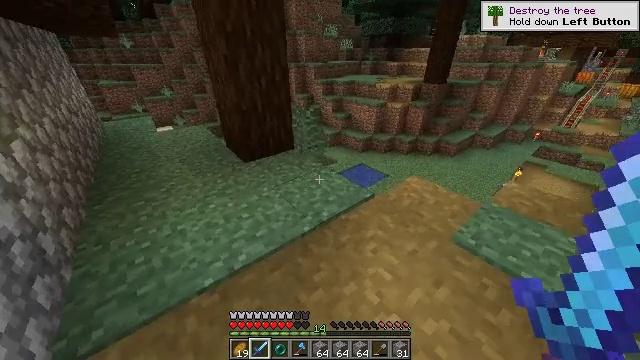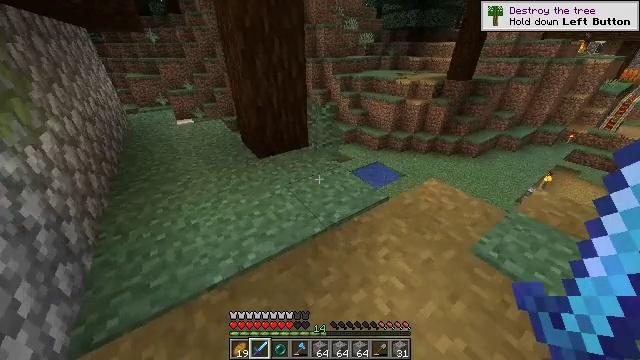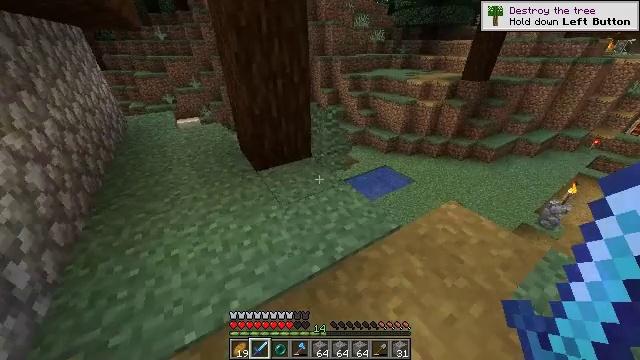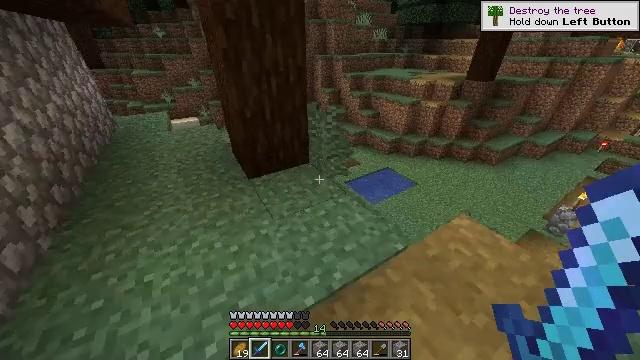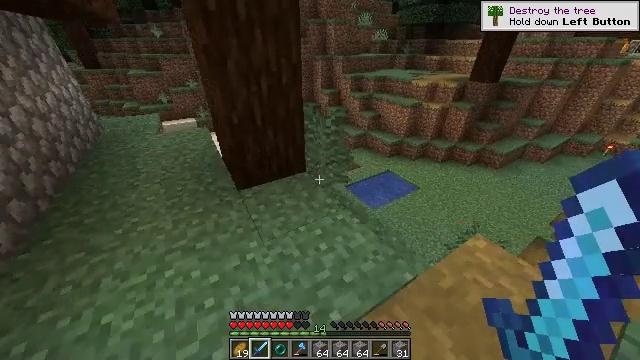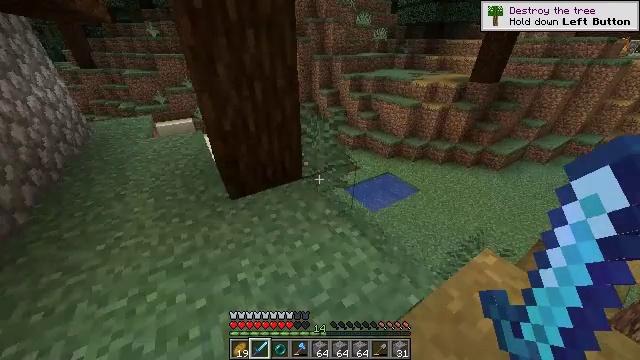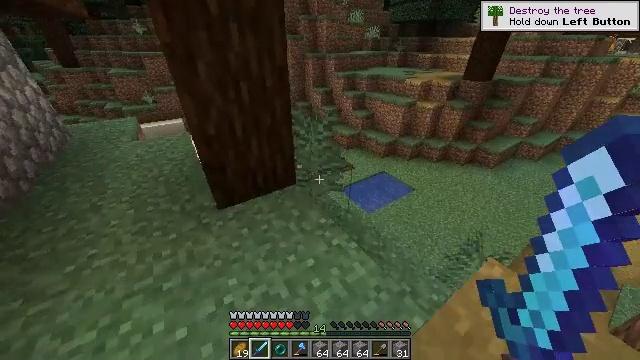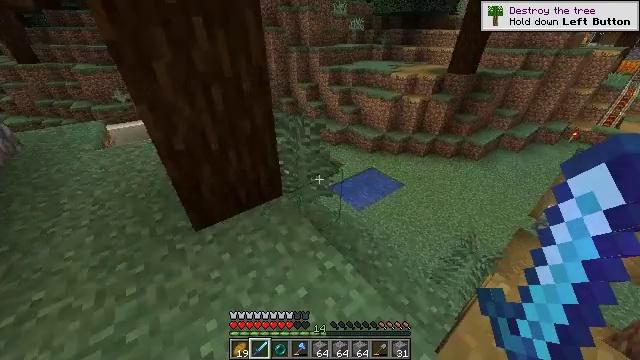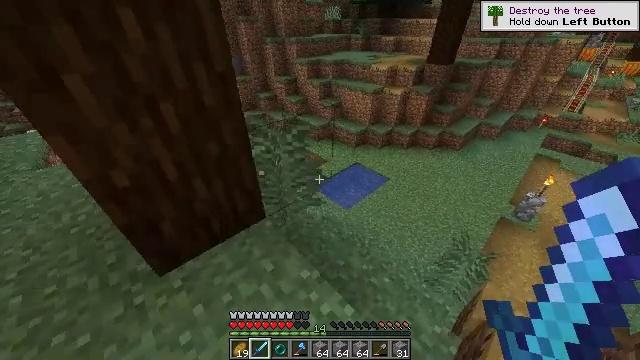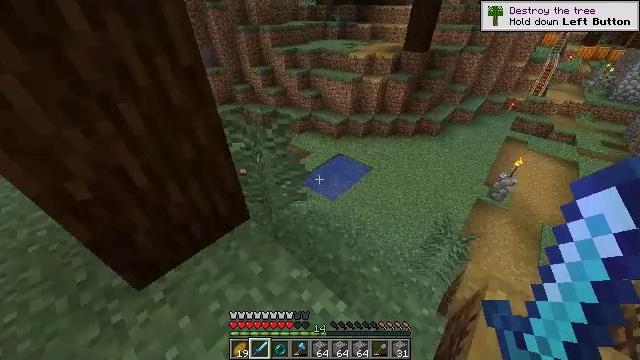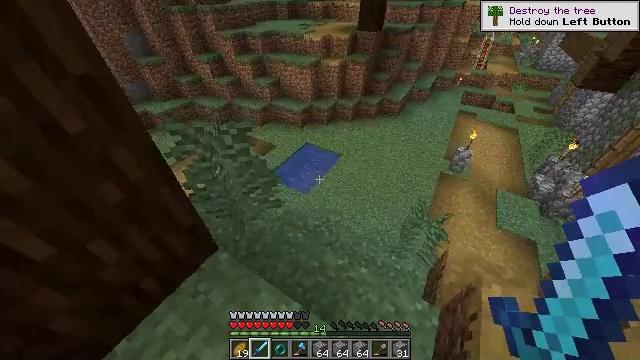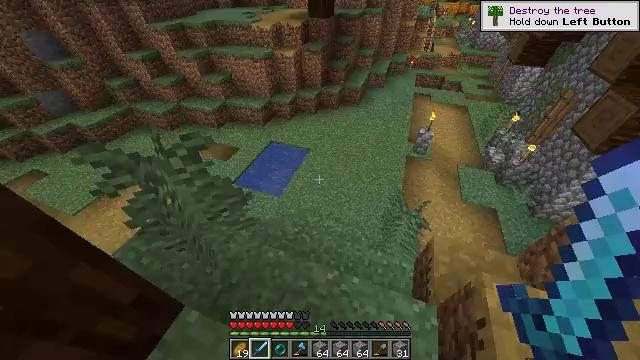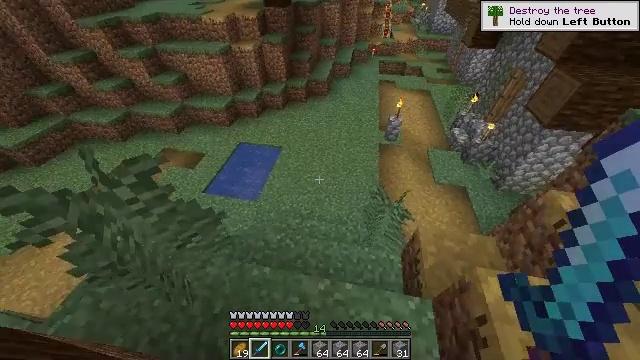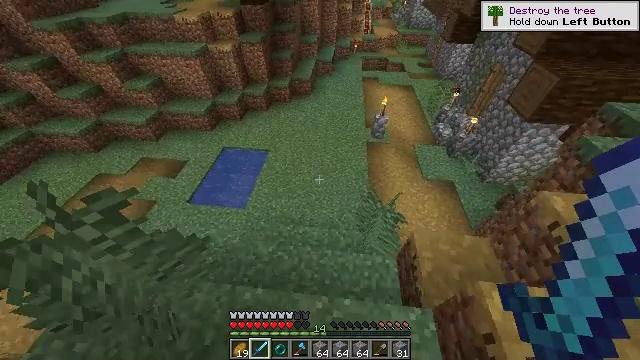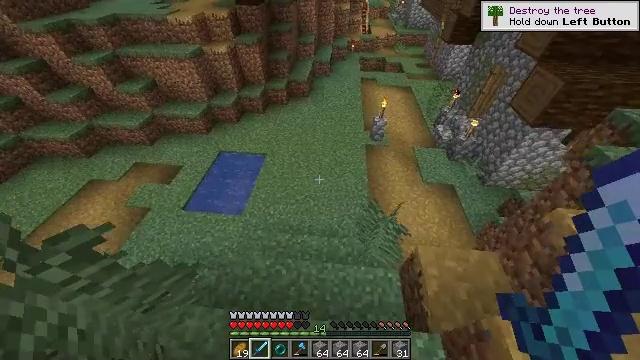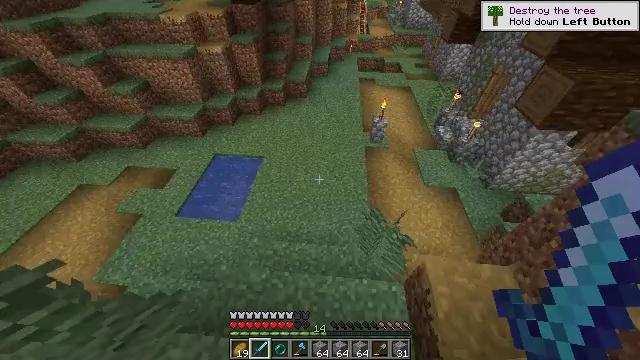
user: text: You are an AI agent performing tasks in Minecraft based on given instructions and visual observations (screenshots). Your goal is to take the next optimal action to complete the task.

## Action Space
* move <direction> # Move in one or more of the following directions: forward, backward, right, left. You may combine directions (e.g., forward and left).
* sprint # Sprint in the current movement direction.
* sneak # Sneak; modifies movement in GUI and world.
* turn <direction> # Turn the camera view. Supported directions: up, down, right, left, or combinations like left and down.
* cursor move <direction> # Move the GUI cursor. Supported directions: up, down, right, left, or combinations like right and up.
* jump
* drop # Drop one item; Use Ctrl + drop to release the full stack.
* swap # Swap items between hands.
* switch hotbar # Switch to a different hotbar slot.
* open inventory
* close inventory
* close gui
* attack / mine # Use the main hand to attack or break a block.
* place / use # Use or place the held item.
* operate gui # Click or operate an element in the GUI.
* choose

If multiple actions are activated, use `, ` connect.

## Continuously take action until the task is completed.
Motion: motion action
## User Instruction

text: Mine the torch on the wall.
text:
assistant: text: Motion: move forward, turn left and down
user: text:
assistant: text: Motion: move forward, turn left
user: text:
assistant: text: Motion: move forward
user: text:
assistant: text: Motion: move forward
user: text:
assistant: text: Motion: move forward
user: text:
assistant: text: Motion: move forward, turn right
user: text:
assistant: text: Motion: move forward, turn right and down
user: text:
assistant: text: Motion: move forward, turn right and down
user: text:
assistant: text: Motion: move forward, turn right and down
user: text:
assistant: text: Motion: move forward, turn right and down
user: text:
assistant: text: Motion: move forward, turn right and down
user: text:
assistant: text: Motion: move forward, turn right and down
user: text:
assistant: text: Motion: move forward, turn right
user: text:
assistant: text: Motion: move forward
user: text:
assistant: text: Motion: move forward
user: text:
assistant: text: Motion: move forward
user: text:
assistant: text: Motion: move forward
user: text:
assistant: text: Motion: move forward, sprint, turn right
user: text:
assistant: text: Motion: move forward, sprint, turn right
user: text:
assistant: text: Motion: move forward, sprint, turn right
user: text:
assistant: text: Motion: move forward, sprint
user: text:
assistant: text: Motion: move forward, sprint, turn right and up
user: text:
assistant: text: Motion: move forward, sprint, turn right and up
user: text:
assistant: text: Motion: move forward, turn right and up
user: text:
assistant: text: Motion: move forward, turn up
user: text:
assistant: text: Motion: move forward, turn up
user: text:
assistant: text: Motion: move forward, turn up
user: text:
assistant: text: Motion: move forward, turn up
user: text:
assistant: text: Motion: move forward, turn up
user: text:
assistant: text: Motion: move forward, turn up